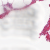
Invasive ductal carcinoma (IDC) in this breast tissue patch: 0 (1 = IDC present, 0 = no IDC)